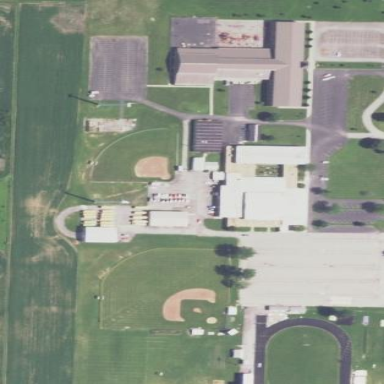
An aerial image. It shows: School.